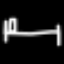
Label: bed